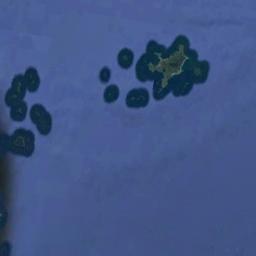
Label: island